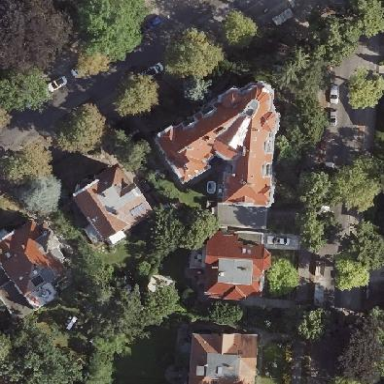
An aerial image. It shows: Residential building.